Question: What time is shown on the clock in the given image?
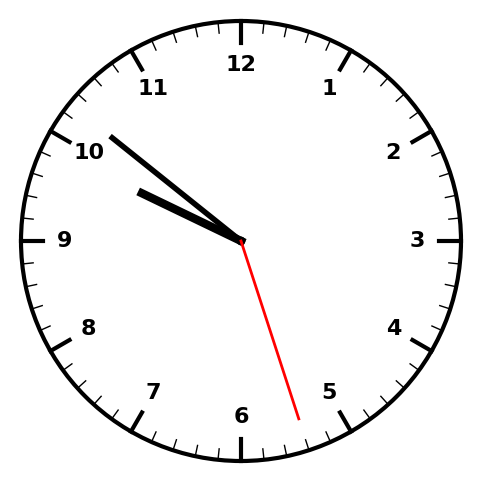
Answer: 09:51:27